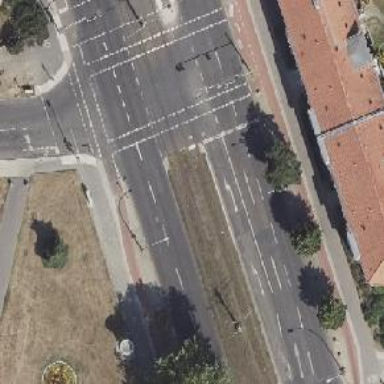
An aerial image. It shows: Road with traffic signals.